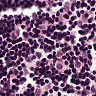
Metastatic tissue present: no